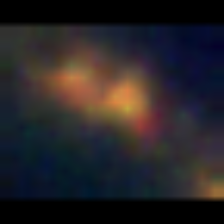
Taxon: Chaetoceros
Group: Diatoms